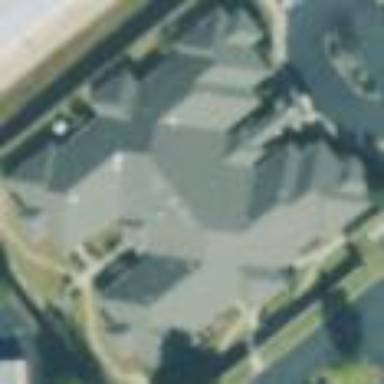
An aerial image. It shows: Residential building.